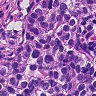
Metastatic tissue present: yes